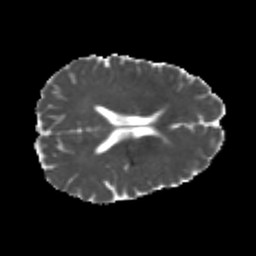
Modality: MD
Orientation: axial
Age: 23
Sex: male
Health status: healthy
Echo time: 0.074 s